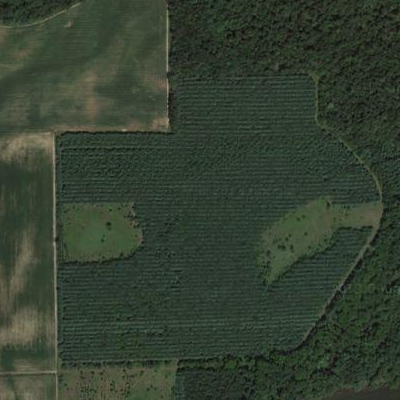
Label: eForest